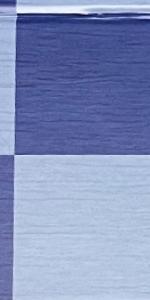
Label: Empty